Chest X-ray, PA view. Patient: 44 years old, sex F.
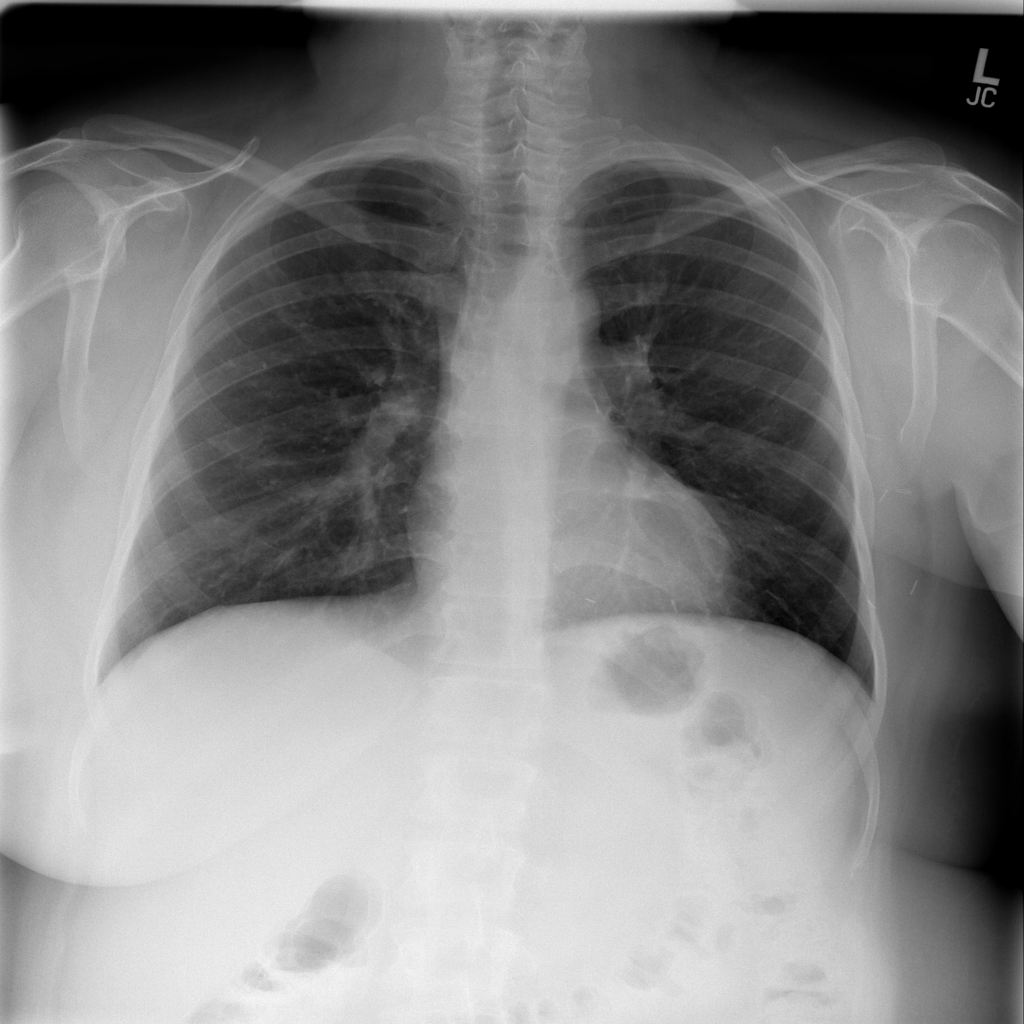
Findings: No Finding